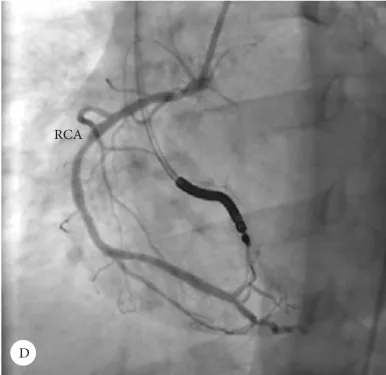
Noncritical coronary plaques after the intracoronary nitroglycerine injection are seen in the coronary arteries in the ROA views of coronary angiography (C and D).
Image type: radiology (x_ray)